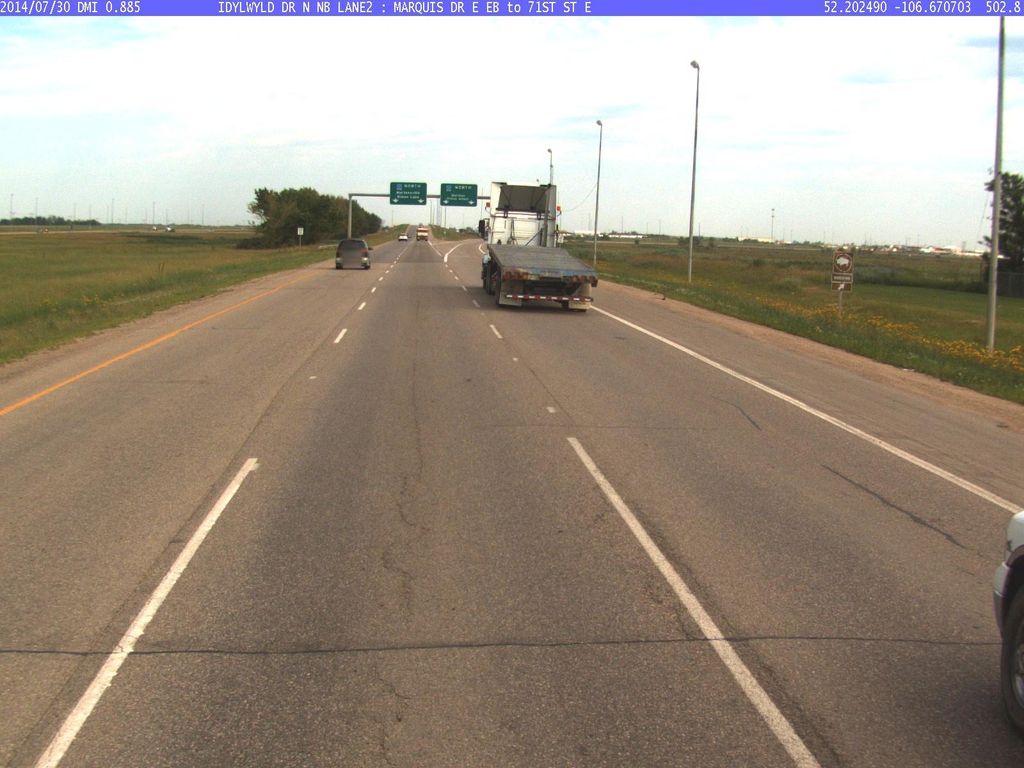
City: saskatoon